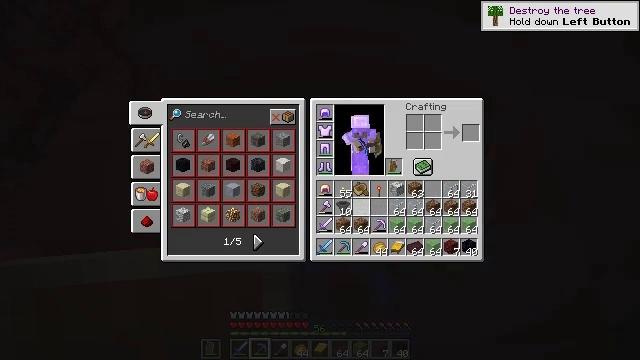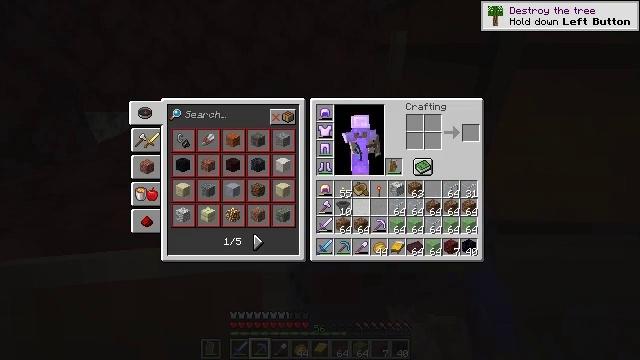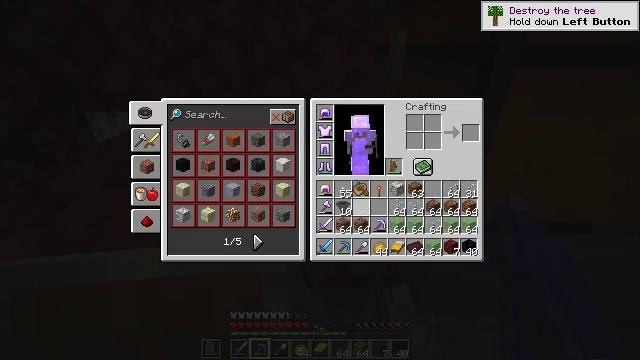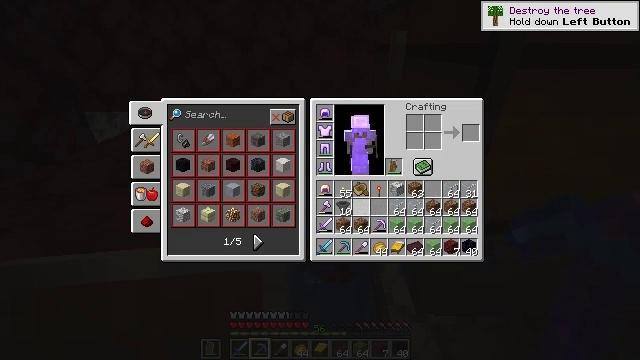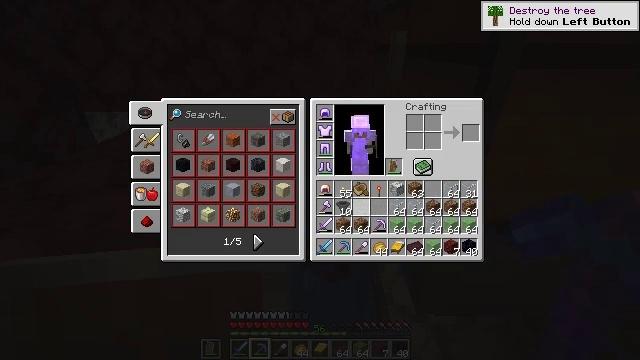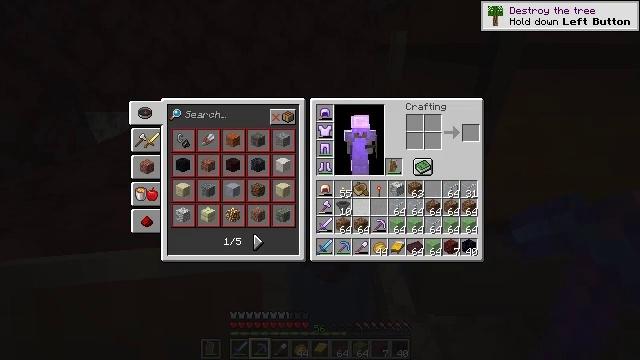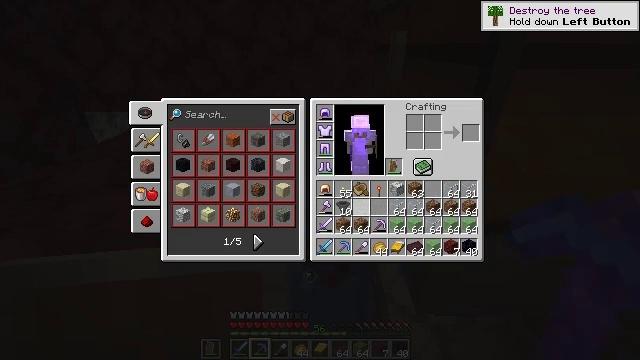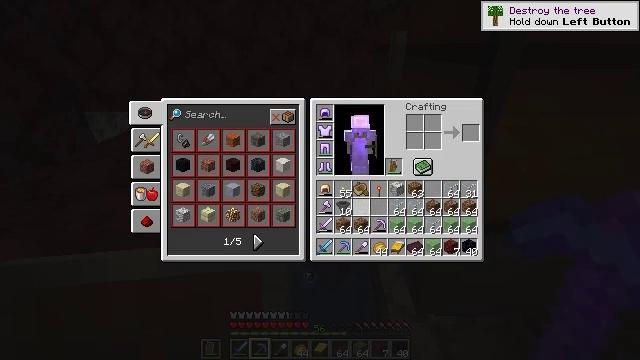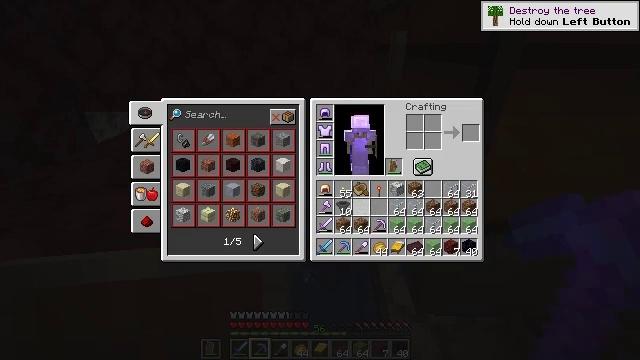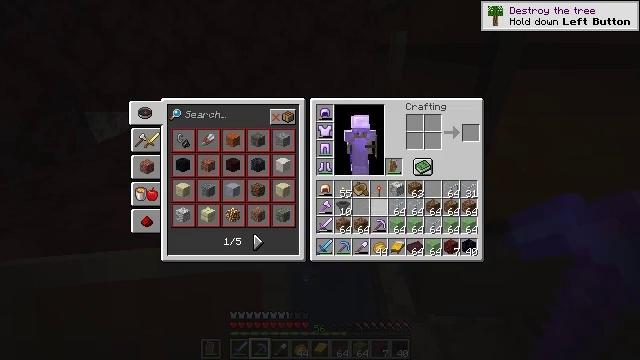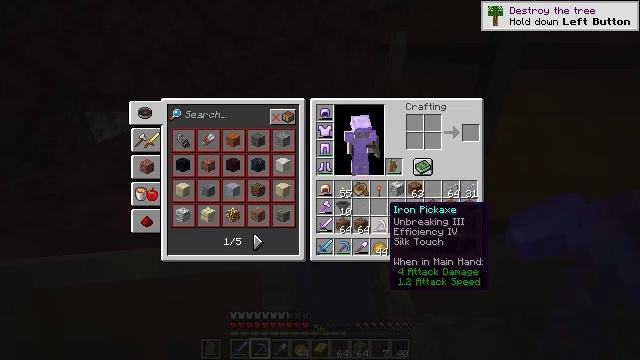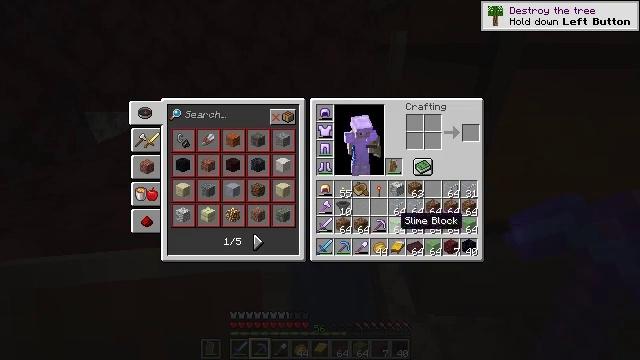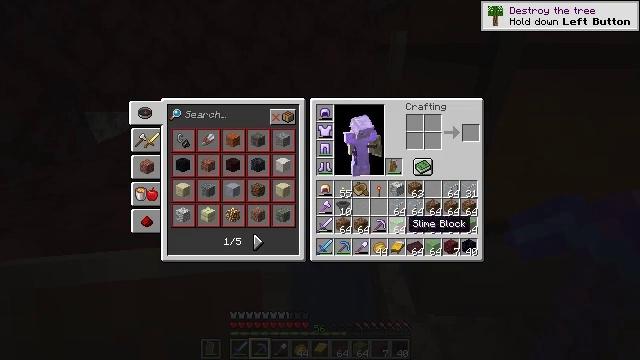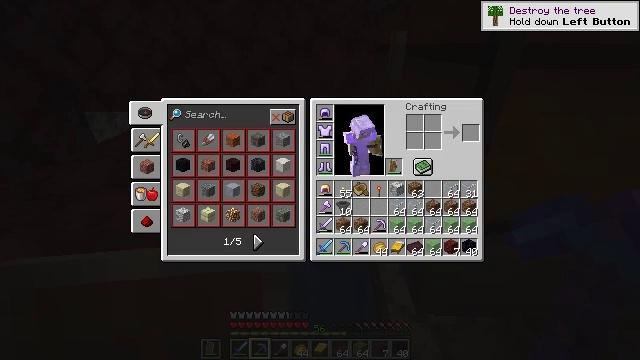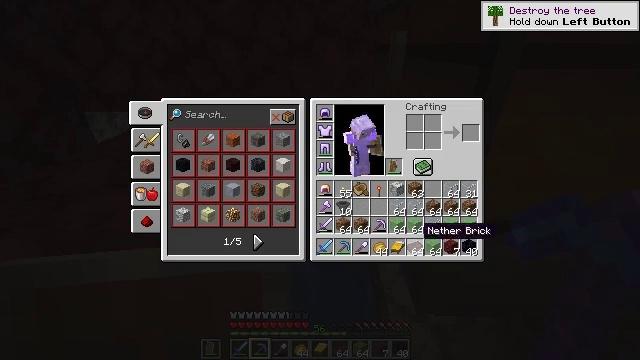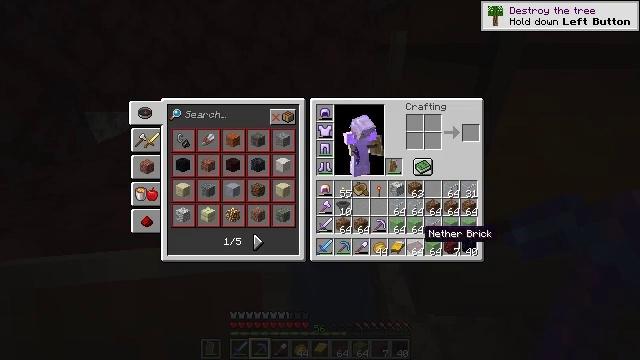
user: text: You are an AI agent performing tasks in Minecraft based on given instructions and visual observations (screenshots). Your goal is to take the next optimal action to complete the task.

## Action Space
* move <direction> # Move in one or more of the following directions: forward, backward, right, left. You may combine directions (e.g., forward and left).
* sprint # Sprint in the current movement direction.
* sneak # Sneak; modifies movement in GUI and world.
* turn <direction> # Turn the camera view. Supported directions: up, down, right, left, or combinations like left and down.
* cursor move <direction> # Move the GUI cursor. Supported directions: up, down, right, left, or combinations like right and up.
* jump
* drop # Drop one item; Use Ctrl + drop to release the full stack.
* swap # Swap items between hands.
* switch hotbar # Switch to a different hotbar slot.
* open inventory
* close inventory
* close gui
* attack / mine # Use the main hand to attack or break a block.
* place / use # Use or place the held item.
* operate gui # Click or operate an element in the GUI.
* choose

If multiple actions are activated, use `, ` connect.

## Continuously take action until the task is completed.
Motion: motion action
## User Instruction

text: Remove a nether brick from the inventory.
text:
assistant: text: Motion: sprint
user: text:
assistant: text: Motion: sprint
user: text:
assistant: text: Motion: sprint
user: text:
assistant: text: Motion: sprint
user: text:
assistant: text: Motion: sprint
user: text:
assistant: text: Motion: sprint
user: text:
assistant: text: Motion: sprint
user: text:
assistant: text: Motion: sprint
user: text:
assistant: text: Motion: sprint, cursor move right
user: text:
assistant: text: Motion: sprint, cursor move right and down
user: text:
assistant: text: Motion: sprint, cursor move right and down
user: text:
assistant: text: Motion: sprint, cursor move right
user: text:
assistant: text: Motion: sprint, cursor move right
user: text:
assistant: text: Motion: sprint
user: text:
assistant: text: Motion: sprint
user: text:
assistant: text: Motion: sprint
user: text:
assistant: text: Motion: sprint
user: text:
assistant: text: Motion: sprint
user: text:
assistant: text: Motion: sprint, drop
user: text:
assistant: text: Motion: sprint, drop
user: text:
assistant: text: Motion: sprint
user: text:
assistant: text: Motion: sprint
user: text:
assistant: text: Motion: sprint
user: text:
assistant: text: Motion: sprint
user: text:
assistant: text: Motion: sprint
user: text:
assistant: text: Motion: sprint
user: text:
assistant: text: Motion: sprint
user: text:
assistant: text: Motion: no_op
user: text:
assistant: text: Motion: no_op
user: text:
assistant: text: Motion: no_op